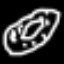
Label: donut